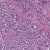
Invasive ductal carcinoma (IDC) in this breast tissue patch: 1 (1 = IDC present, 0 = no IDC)